Question: I am having an issue with Jquery TagIt. It is working fine, but when I pull the records form the database and display them using a foreach loop it displays the labels like they should but then adds an x at the end as text.
The second x is the only one that should be there which deletes the record. I have tried to remove the x but then nothing shows up at all. Even the input value returns an x after the text. I am not sure what I am doing wrong.
I have provided a picture to show you what I mean. Please me know if anything needs clarification. Thanks for any assistance.

'''
<?php $my_dietary_requirements = explode(', ', $my_dietary_requirements); ?>
<fieldset class="edit-boxes">
<ul class="table-tags" id="my-diet">
<?php foreach($my_dietary_requirements as $diet){
echo '<li class="tagit-choice ui-widget-content ui-state-default ui-corner-all tagit-choice-editable">
<span class="tagit-label">'.$diet.'</span>
<a class="tagit-close">
<span class="text-icon">x</span>
<span class="ui-icon ui-icon-close"></span>
</a>
<input value="'.$diet.'" name="my_dietary_requirements[]" class="tagit-hidden-field" type="hidden">
</li>';
} ?>
</ul>
</fieldset>
//Javascript
//Dietary Requirements
$("#my-diet").tagit({
allowSpaces: true,
fieldName: 'my_dietary_requirements[]'
});
$('#my-diet .tagit-new input').attr('id','my-dietary-requirements');
'''
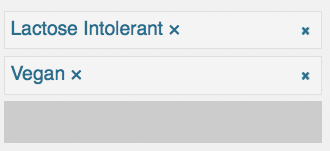
Answer: try changing your foreach to this:
'''
<?php foreach($my_dietary_requirements as $diet){
echo '<li>'.$diet.'
<input value="'.$diet.'" name="my_dietary_requirements[]" class="tagit-hidden-field" type="hidden">
</li>';
} ?>
'''
I think youre trying to add a bunch of stuff that your plugin adds on its own, which is ending up making stuff get added twice in a weird way. Its probably concatenating all the text of nodes inside the original '<li>'